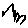
Label: zigzag